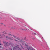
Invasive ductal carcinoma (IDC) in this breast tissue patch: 0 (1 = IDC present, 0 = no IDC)